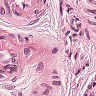
Metastatic tissue present: yes